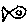
Label: fish